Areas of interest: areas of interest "Beijing Union University North Fourth Ring Campus Library (East Building)"
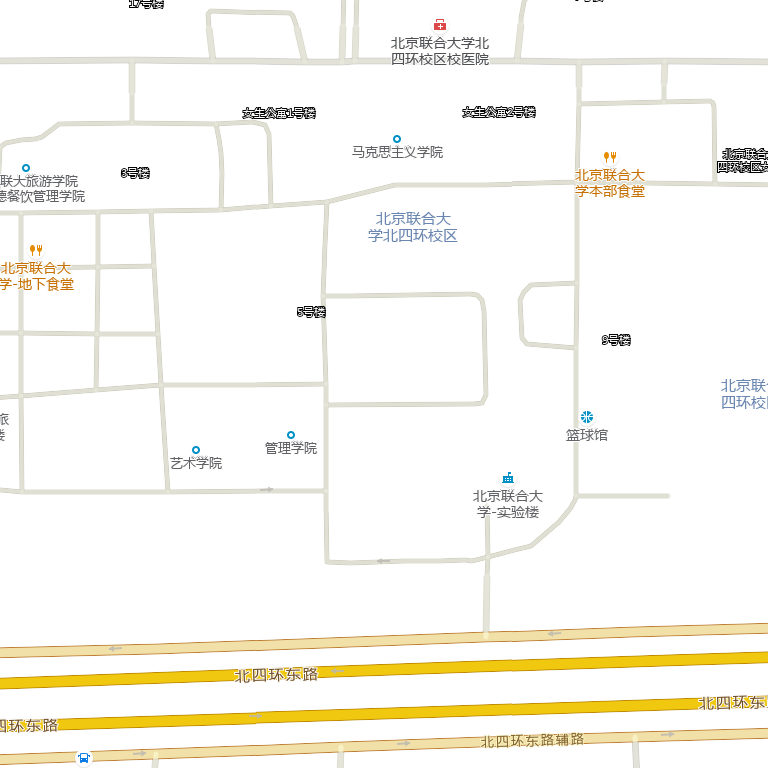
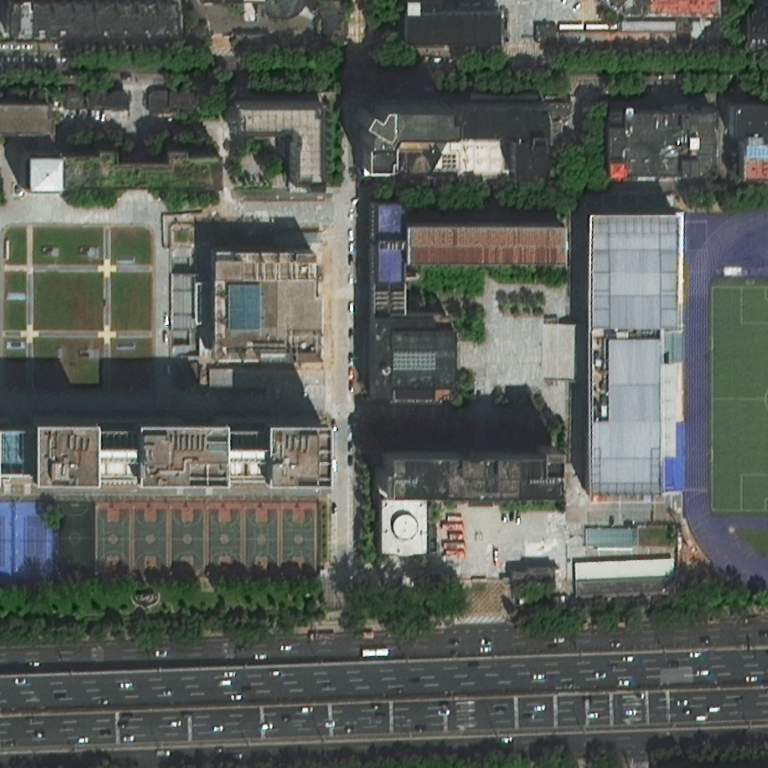